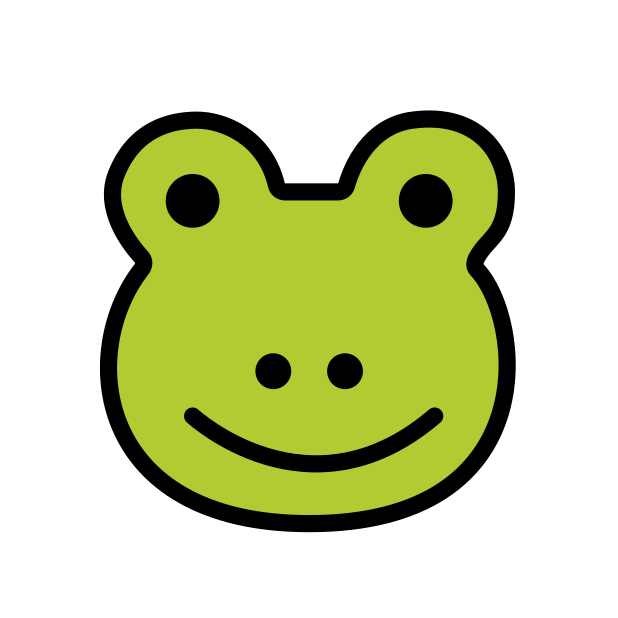
frog